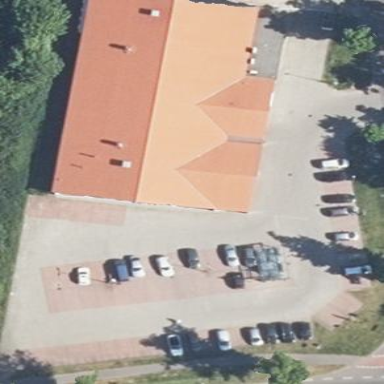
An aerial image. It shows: Parking area with surface.